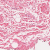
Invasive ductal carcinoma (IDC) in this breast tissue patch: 0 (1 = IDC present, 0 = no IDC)